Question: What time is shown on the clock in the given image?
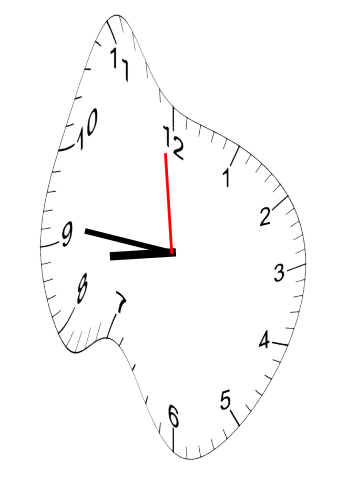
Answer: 08:45:59